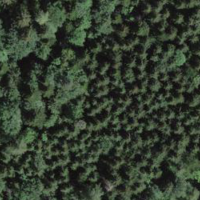
EUNIS habitat code: 43
Species observed at this site:
Lonicera acuminata